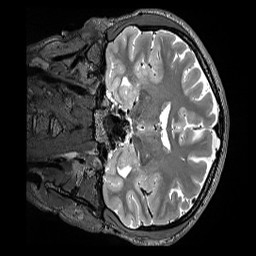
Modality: T2w
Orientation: coronal
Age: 25
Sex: male
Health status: ill
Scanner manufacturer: siemens
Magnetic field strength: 3 T
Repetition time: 3.2 s
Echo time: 0.564 s